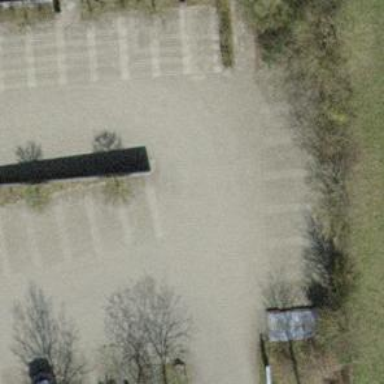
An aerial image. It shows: Parking aisle designated as service road.